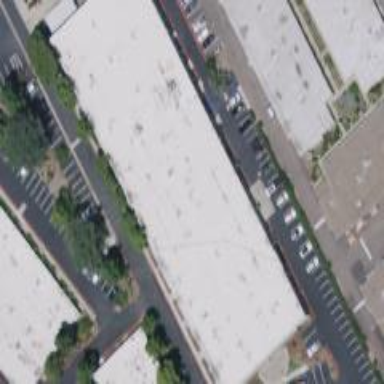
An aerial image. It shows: Industrial building.